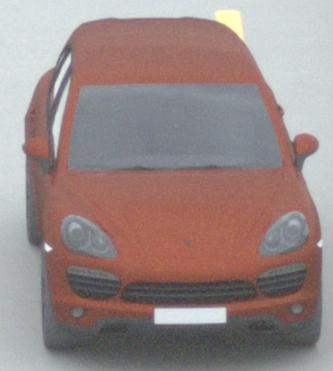
Make: Porsche
Model: Cayenne
Detailed model: Cayenne (958)
Model produced from: 2010/05
Model produced until: 2014/07
Doors: 5
Color: orange
Road condition: dry road
Daytime: midday
Contrast: low contrast